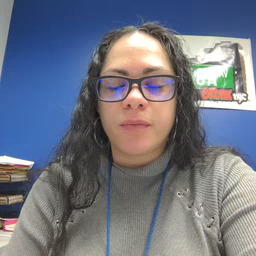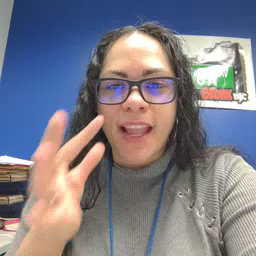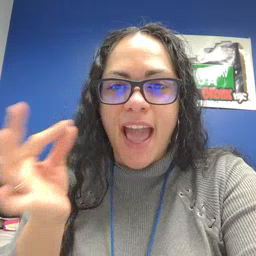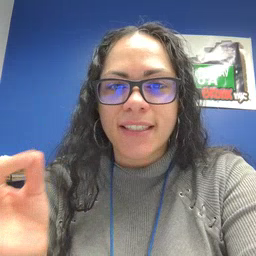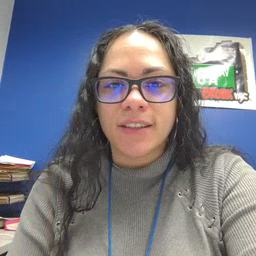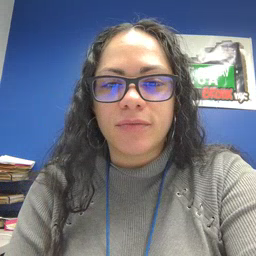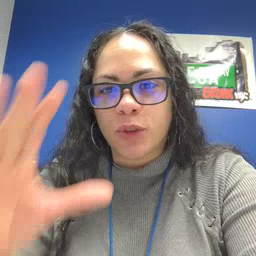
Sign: cat